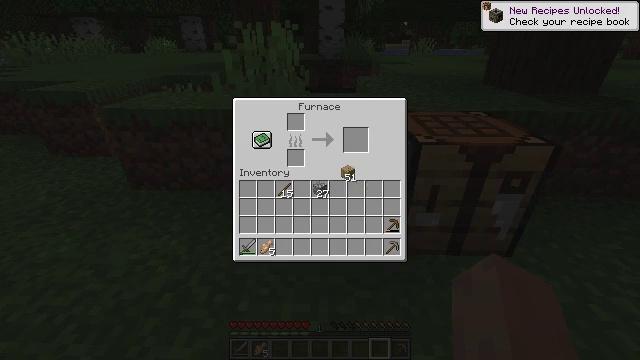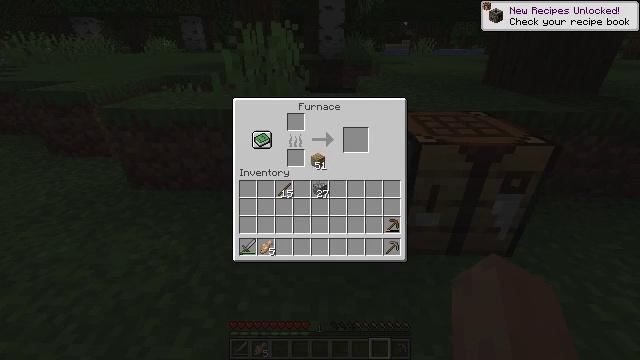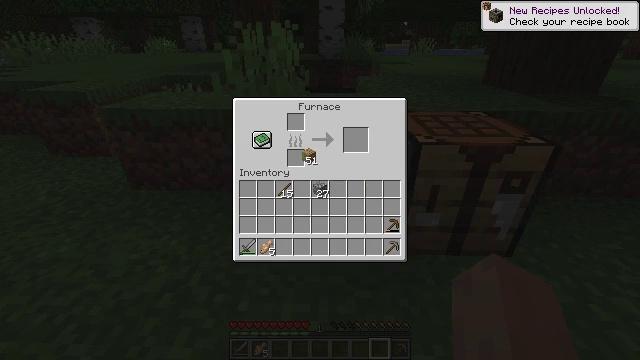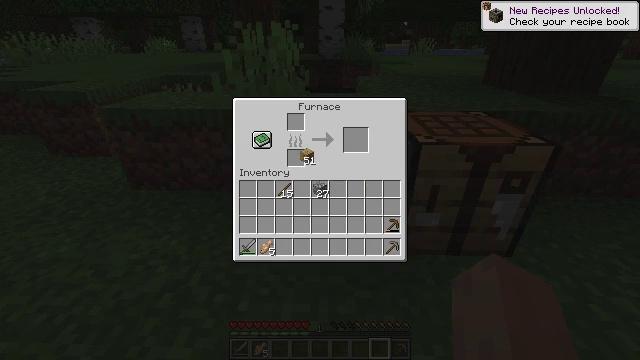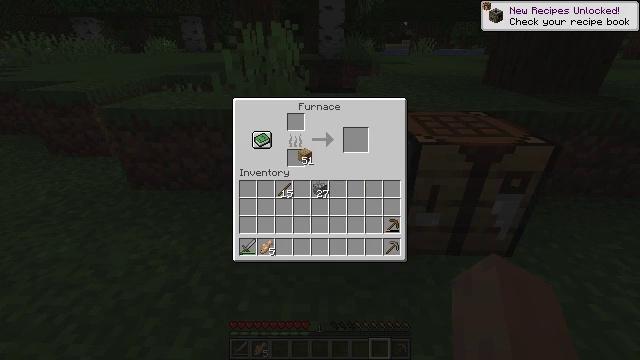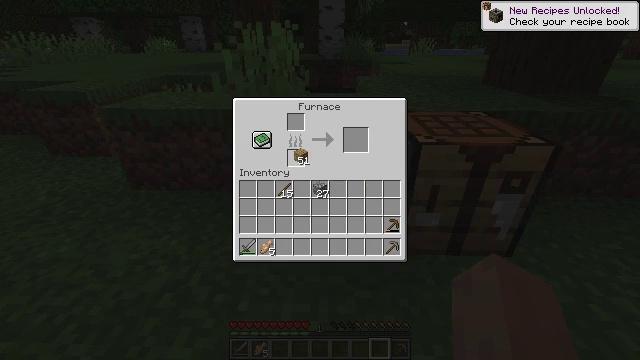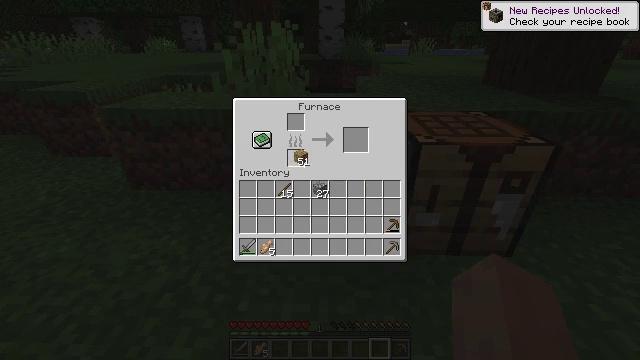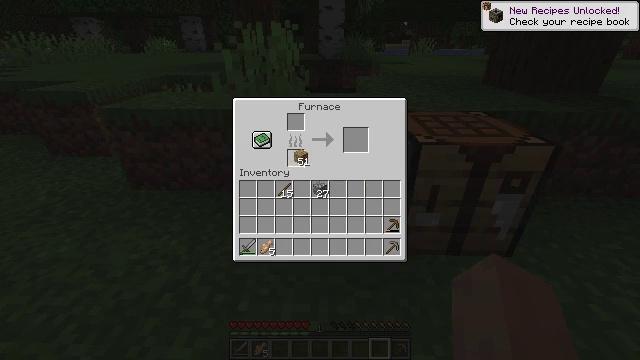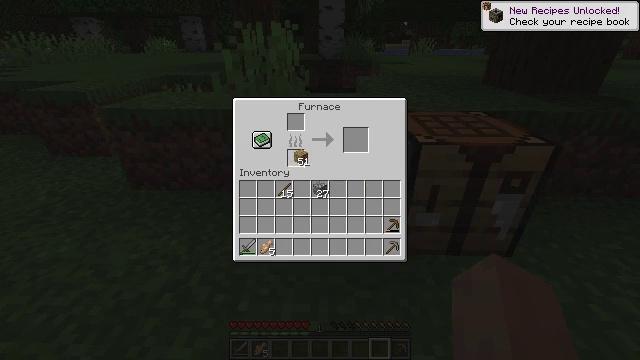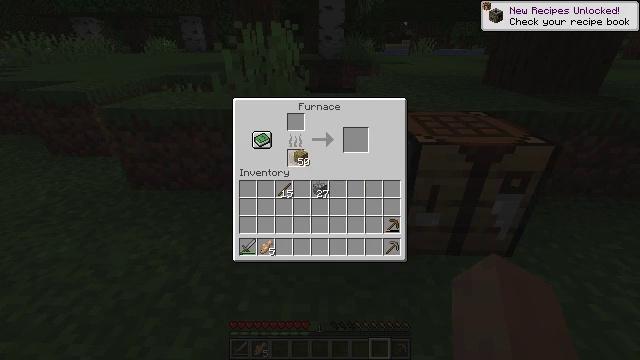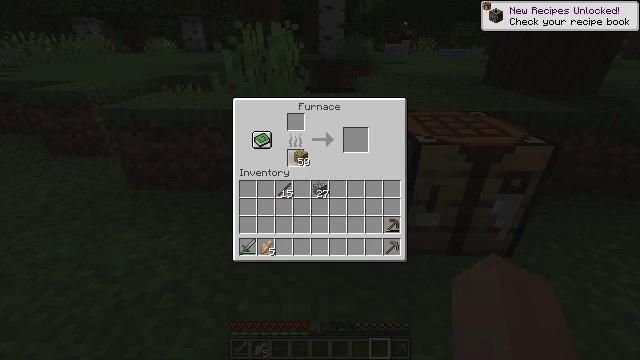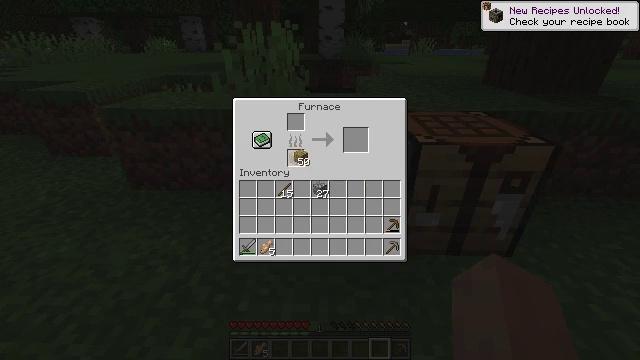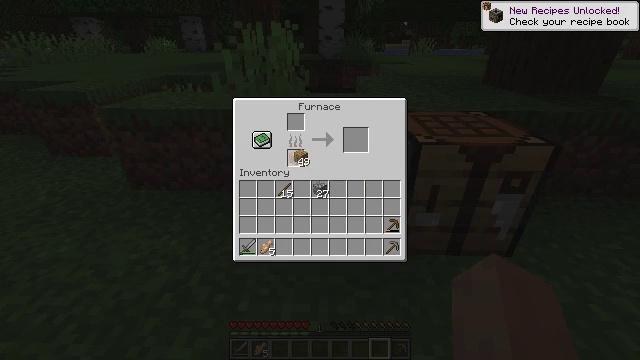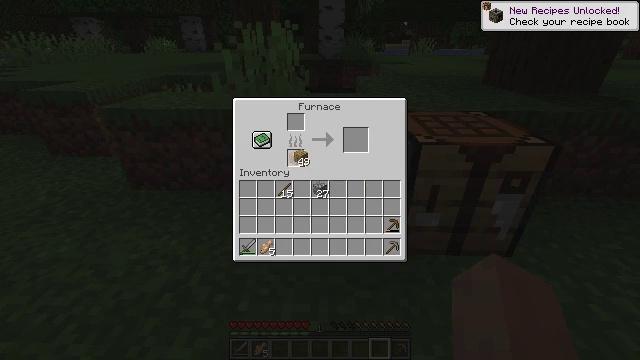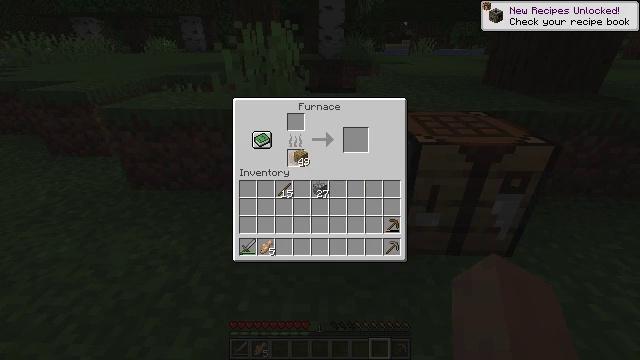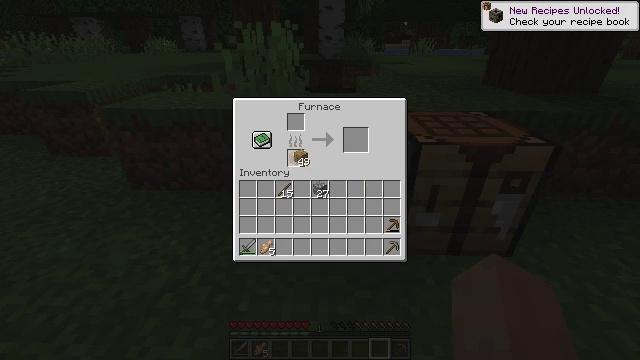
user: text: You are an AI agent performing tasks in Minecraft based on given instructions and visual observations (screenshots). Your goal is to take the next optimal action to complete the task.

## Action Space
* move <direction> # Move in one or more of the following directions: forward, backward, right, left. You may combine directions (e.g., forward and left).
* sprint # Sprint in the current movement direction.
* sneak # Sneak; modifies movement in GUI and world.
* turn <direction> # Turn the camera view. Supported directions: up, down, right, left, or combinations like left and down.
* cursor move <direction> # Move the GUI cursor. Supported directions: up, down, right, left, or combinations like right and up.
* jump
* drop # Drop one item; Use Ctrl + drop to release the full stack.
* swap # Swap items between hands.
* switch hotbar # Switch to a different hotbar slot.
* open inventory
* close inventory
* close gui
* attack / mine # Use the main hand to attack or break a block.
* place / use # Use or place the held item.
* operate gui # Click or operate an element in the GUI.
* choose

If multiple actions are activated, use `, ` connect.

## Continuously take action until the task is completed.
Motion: motion action
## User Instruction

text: Get cooked cod by cooking cod in the furnace.
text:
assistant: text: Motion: cursor move left and up
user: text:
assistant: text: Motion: cursor move left
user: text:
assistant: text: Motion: no_op
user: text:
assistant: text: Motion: no_op
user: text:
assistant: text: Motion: no_op
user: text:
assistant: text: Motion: choose
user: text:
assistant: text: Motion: choose
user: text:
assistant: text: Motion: choose
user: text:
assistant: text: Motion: no_op
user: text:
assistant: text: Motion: choose
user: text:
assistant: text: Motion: choose
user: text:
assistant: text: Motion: no_op
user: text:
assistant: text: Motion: choose
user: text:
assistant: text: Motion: choose
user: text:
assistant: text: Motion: choose
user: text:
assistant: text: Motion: choose
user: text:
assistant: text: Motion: choose
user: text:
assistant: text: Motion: choose
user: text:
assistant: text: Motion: no_op
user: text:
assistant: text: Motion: choose
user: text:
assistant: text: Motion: choose
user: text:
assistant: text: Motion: no_op
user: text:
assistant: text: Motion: choose
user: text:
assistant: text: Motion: choose
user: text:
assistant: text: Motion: choose
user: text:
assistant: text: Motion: no_op
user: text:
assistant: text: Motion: cursor move down
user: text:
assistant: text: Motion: cursor move down
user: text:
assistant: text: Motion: no_op
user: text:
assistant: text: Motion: no_op